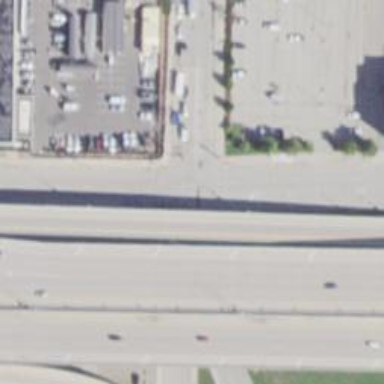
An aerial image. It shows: Tertiary road with separate sidewalk.